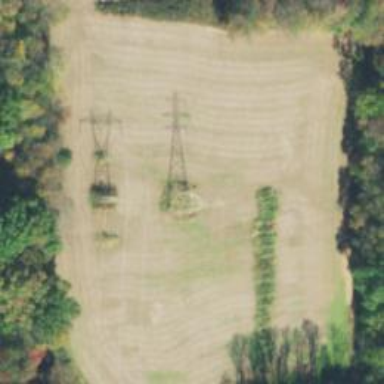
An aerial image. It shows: Lattice structure tower used for power distribution.